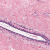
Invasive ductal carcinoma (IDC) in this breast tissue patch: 0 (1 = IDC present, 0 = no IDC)